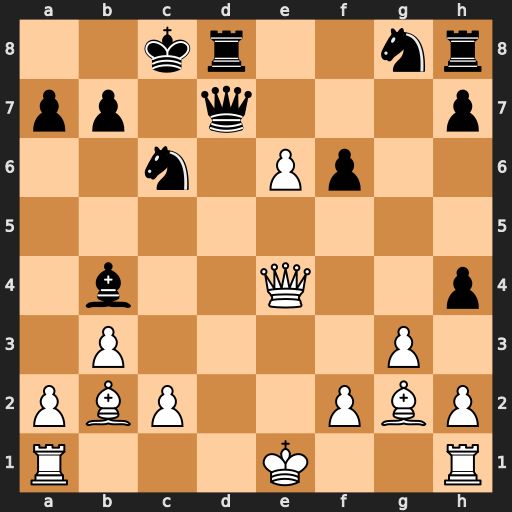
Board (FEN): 2kr2nr/pp1q3p/2n1Pp2/8/1b2Q2p/1P4P1/PBP2PBP/R3K2R
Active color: w
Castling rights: KQ
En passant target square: -
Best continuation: Qxb4 Qxe6+ Qe4 Qxe4+ Bxe4